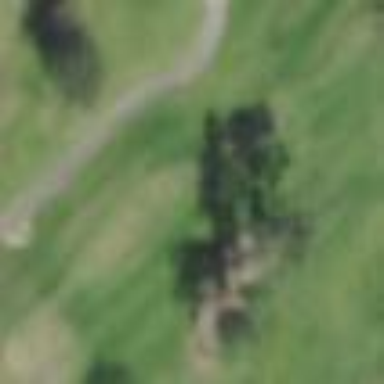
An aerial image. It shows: Grassy area designated as golf tee.